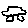
Label: car